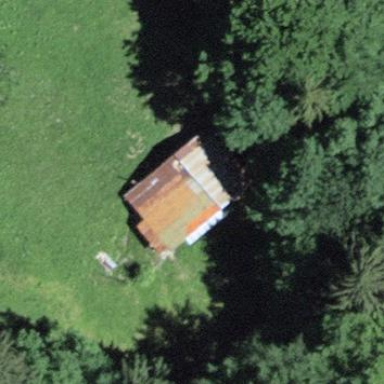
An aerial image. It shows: Cabin.